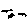
Label: bird